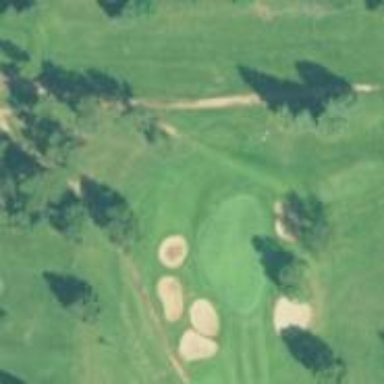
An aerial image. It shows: View of golf hole.